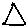
Label: triangle